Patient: sex M, age 62
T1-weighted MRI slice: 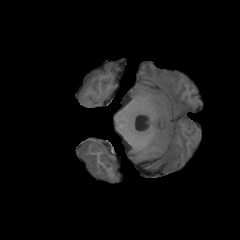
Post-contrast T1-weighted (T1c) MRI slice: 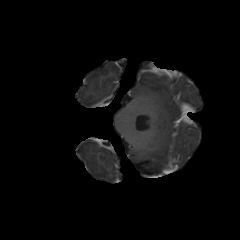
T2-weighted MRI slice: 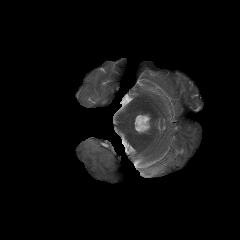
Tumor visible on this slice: yes
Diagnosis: Glioblastoma, IDH-wildtype
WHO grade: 4